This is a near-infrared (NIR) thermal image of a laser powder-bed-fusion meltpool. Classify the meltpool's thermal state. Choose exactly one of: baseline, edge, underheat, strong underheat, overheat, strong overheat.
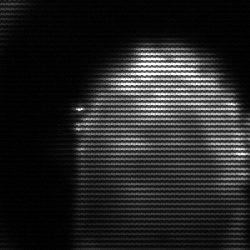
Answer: baseline